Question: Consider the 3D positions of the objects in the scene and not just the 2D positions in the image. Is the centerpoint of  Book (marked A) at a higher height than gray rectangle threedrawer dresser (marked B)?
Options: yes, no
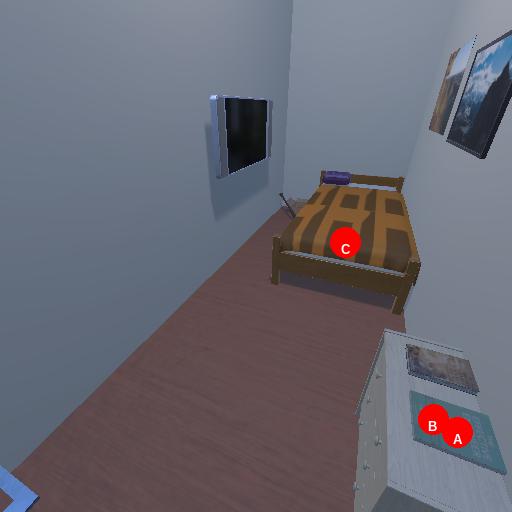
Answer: yes